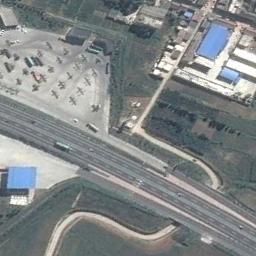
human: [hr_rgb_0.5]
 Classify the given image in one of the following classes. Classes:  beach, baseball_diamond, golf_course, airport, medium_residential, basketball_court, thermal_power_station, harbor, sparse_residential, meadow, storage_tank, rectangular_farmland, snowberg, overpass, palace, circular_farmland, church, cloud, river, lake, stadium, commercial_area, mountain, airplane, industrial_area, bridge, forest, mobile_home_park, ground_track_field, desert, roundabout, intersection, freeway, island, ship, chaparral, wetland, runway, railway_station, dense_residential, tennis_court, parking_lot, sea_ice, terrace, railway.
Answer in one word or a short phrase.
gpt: freeway